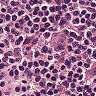
Metastatic tissue present: no